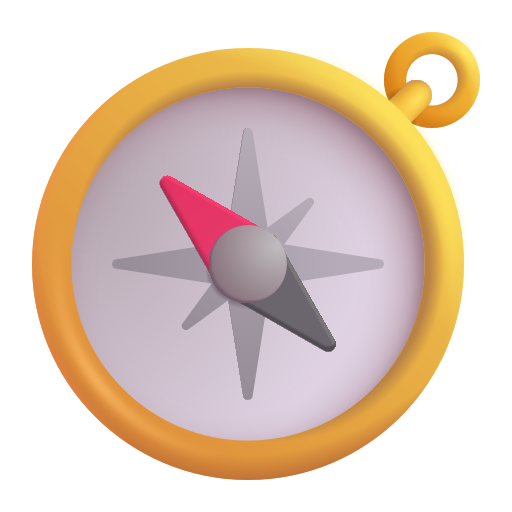
compass color